Interaction volume radius: 10 \u00c5
Interaction volume height: 15 \u00c5
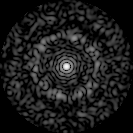
Disorder parameter: 0.8351